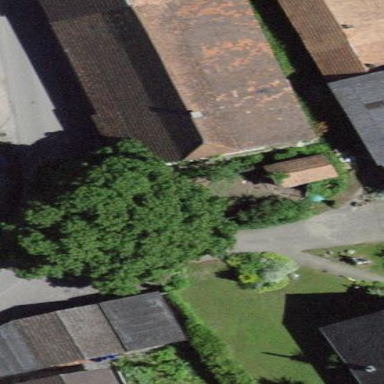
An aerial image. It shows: Farm building.